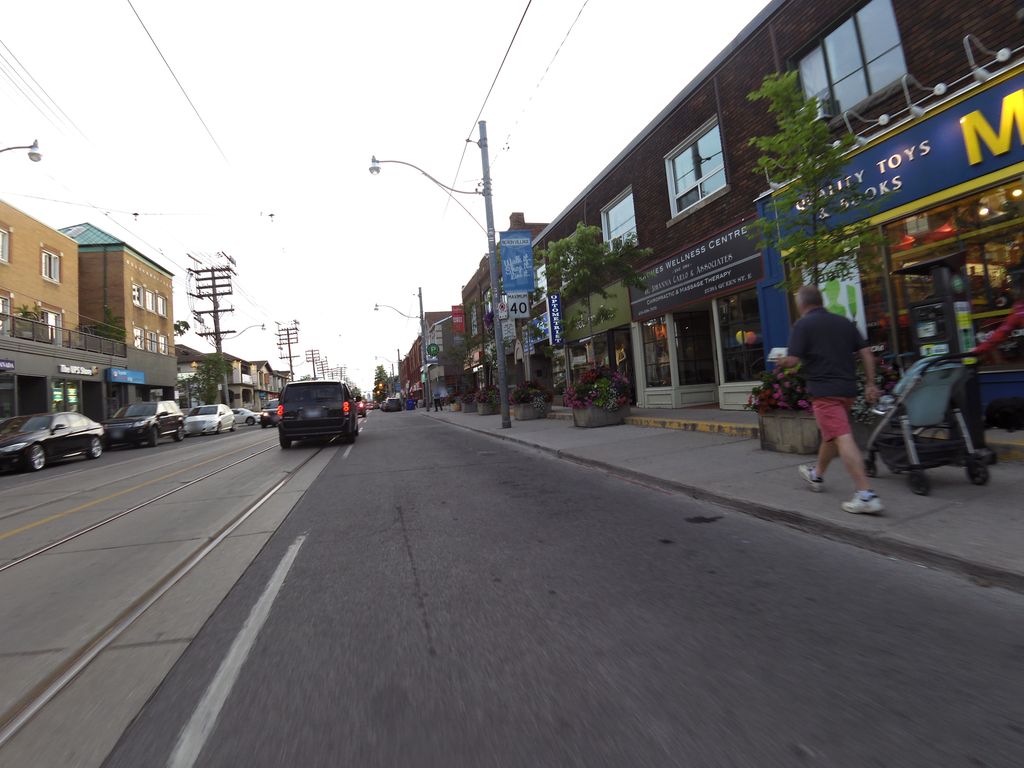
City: toronto